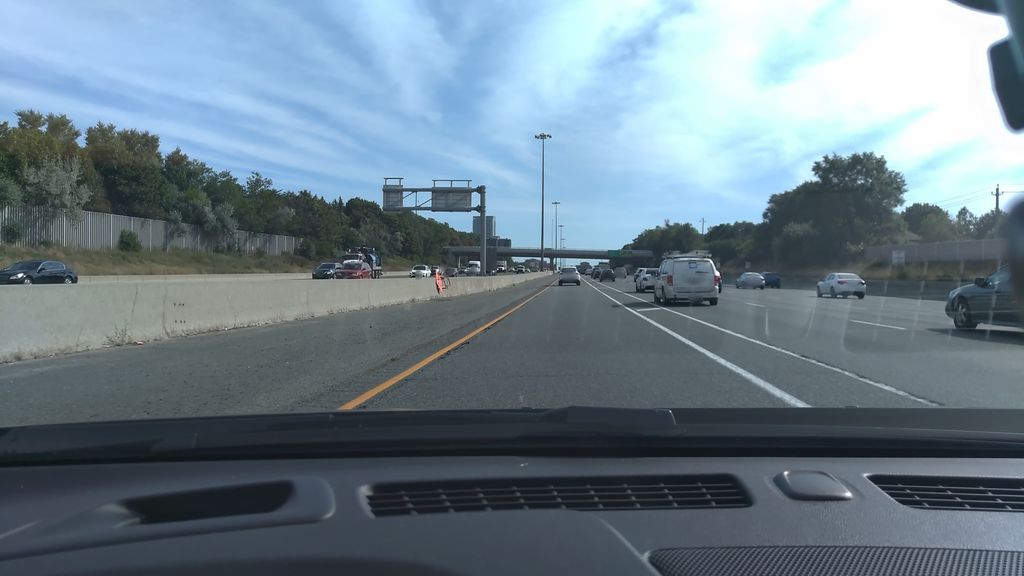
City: toronto